Question: I have a database on a local network.
I can connect to the database in SSMS:

But when I want to connect to the database by this connection string in c#:
'''
"Data Source=192.168.0.3,14330;Network Library=DBMSSOCN;Initial Catalog=master;Integrated Security=True;User ID=sa;Password=123456789;"
'''
I get the following error:
> Login failed. The login is from an untrusted domain and cannot be used with Windows authentication.
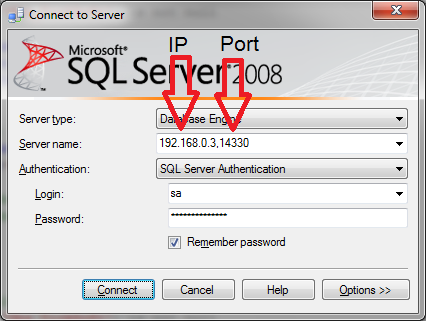
Answer: Your are telling sql server to use integrated security, ie windows security, however you trying to use a username and password
turn integrated security off, see the below example
'''
"Data Source=192.168.0.3,14330;Network Library=DBMSSOCN;Initial Catalog=master;Integrated Security=False;User ID=sa;Password=123456789;"
'''
Pertinent information
You can find more information on connection strings here, <URL>
maybe this question may help you more <URL>
For more in depth troubleshooting, there is a great resource here <URL>